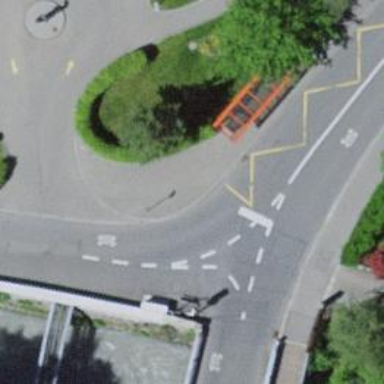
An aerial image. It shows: Bus stop with sheltered platform for public transport.